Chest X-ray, PA view. Patient: 59 years old, sex F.
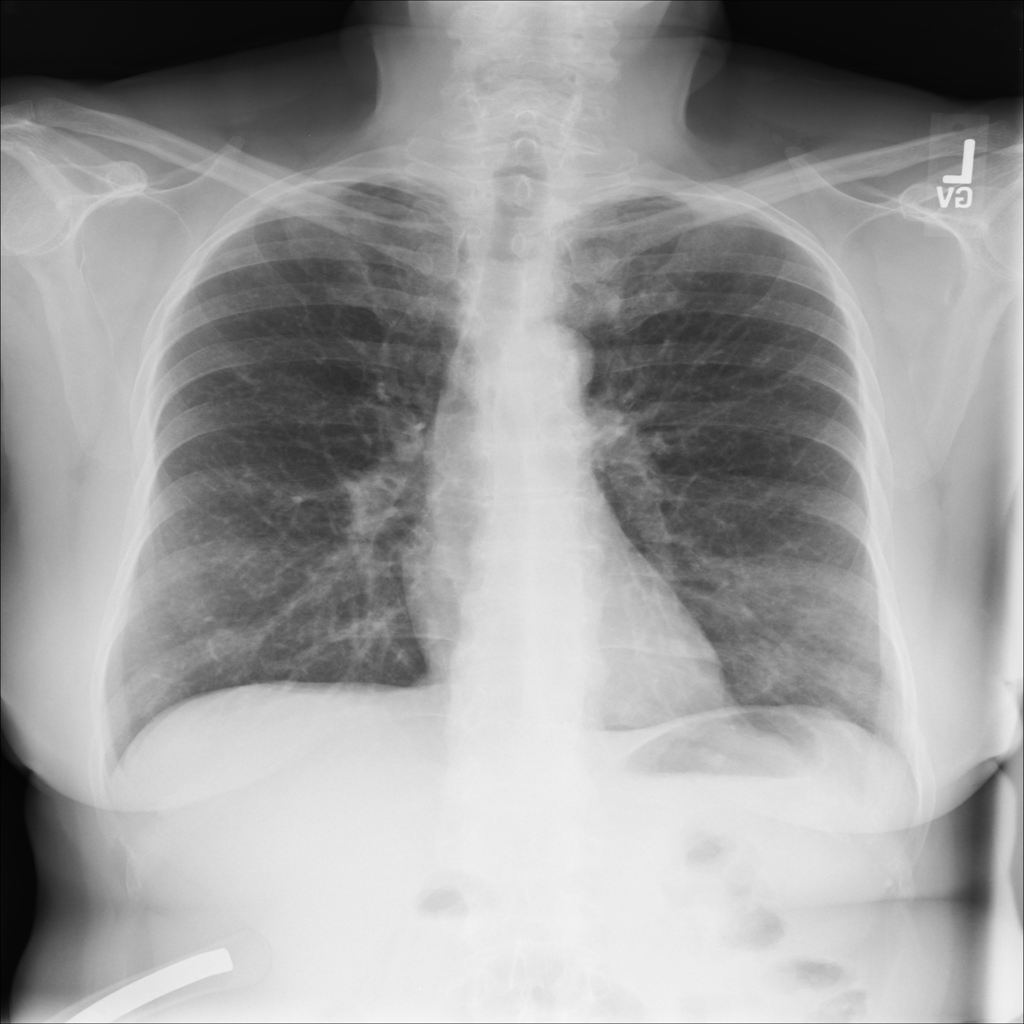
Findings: No Finding